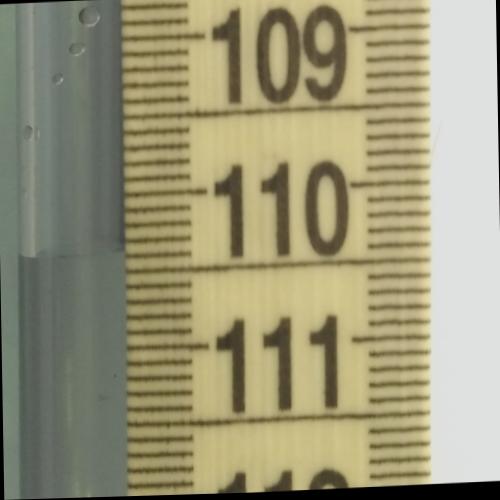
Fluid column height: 110.4 cm